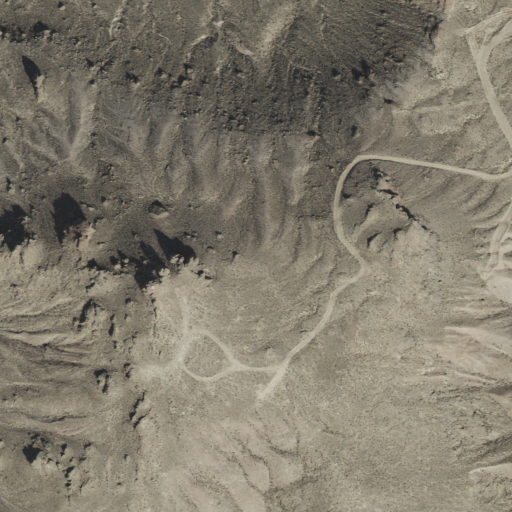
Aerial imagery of mountain in Utah named Wildcat Mountain containing only shrub